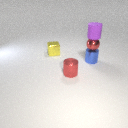
small red metal sphere above small blue metal cylinder